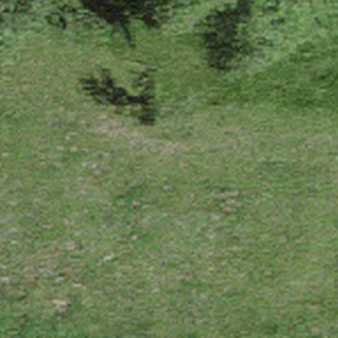
Label: other